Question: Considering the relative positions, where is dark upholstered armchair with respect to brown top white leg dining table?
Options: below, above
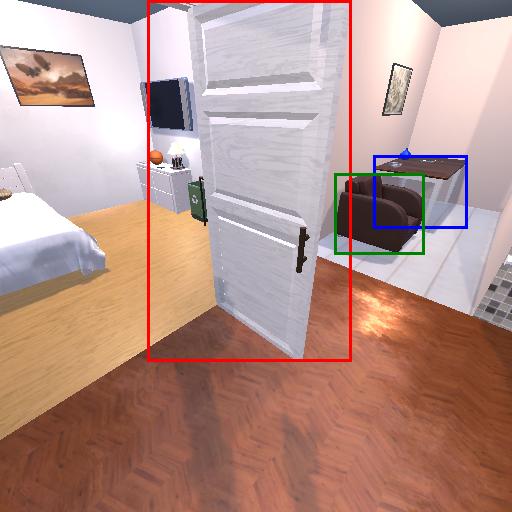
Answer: below